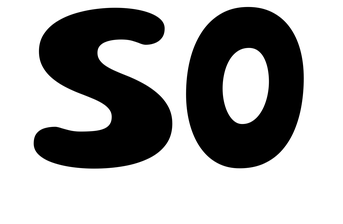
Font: Gluten_SemiBold